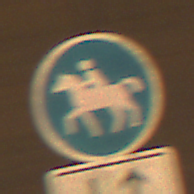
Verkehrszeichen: Reitweg
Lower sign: RichtungsangabeDurchPfeile8
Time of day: Night
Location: Outdoor (Urban)
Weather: Clear
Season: NotSpecified
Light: Artificial